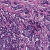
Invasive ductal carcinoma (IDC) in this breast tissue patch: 0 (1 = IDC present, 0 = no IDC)